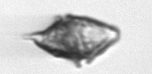
Label: Kryptoperidinium_triquetrum